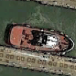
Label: civil